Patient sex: M
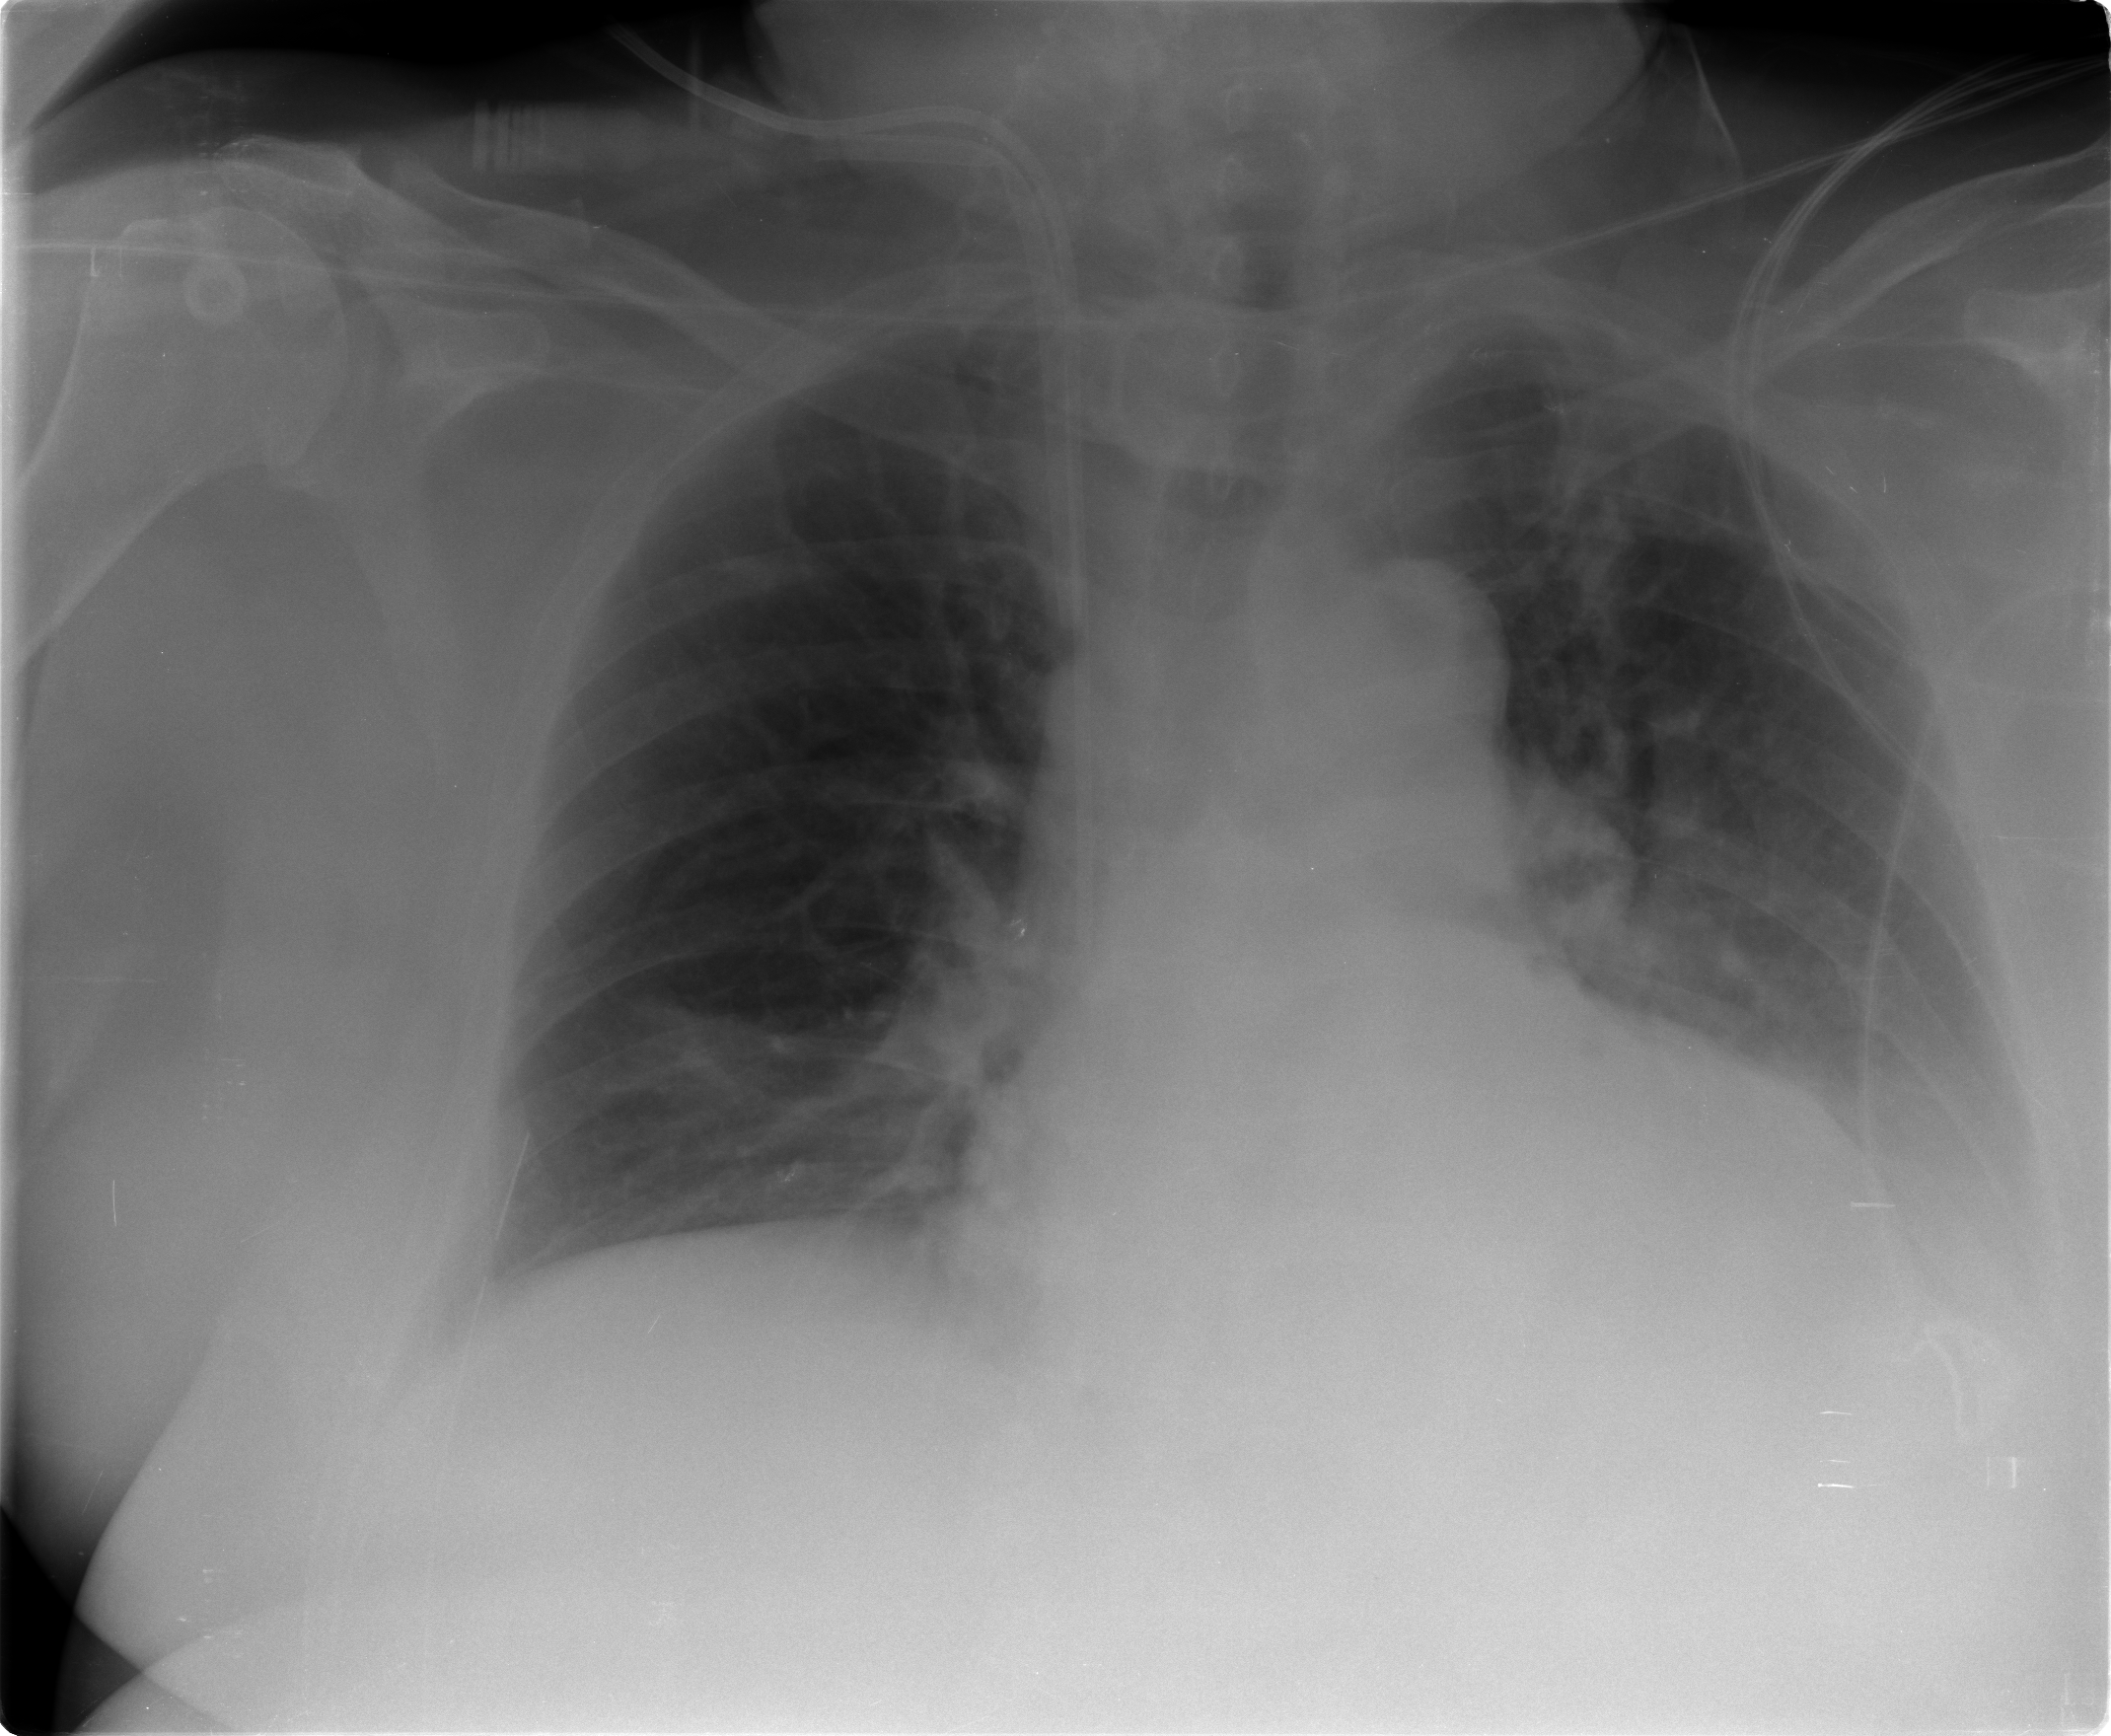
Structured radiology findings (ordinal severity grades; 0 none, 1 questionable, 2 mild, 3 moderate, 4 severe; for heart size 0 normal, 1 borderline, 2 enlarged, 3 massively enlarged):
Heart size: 2
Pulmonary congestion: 0
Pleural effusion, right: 0
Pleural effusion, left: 2
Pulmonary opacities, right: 0
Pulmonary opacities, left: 0
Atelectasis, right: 2
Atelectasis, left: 2